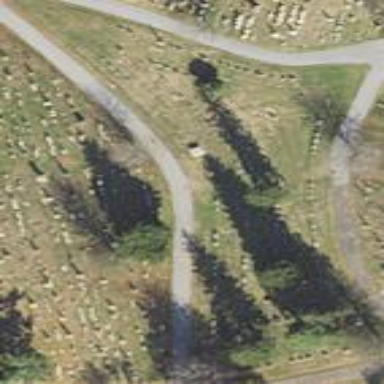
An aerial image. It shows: Sector within cemetery.